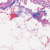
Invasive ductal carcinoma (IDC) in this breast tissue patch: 0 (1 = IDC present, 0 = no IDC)